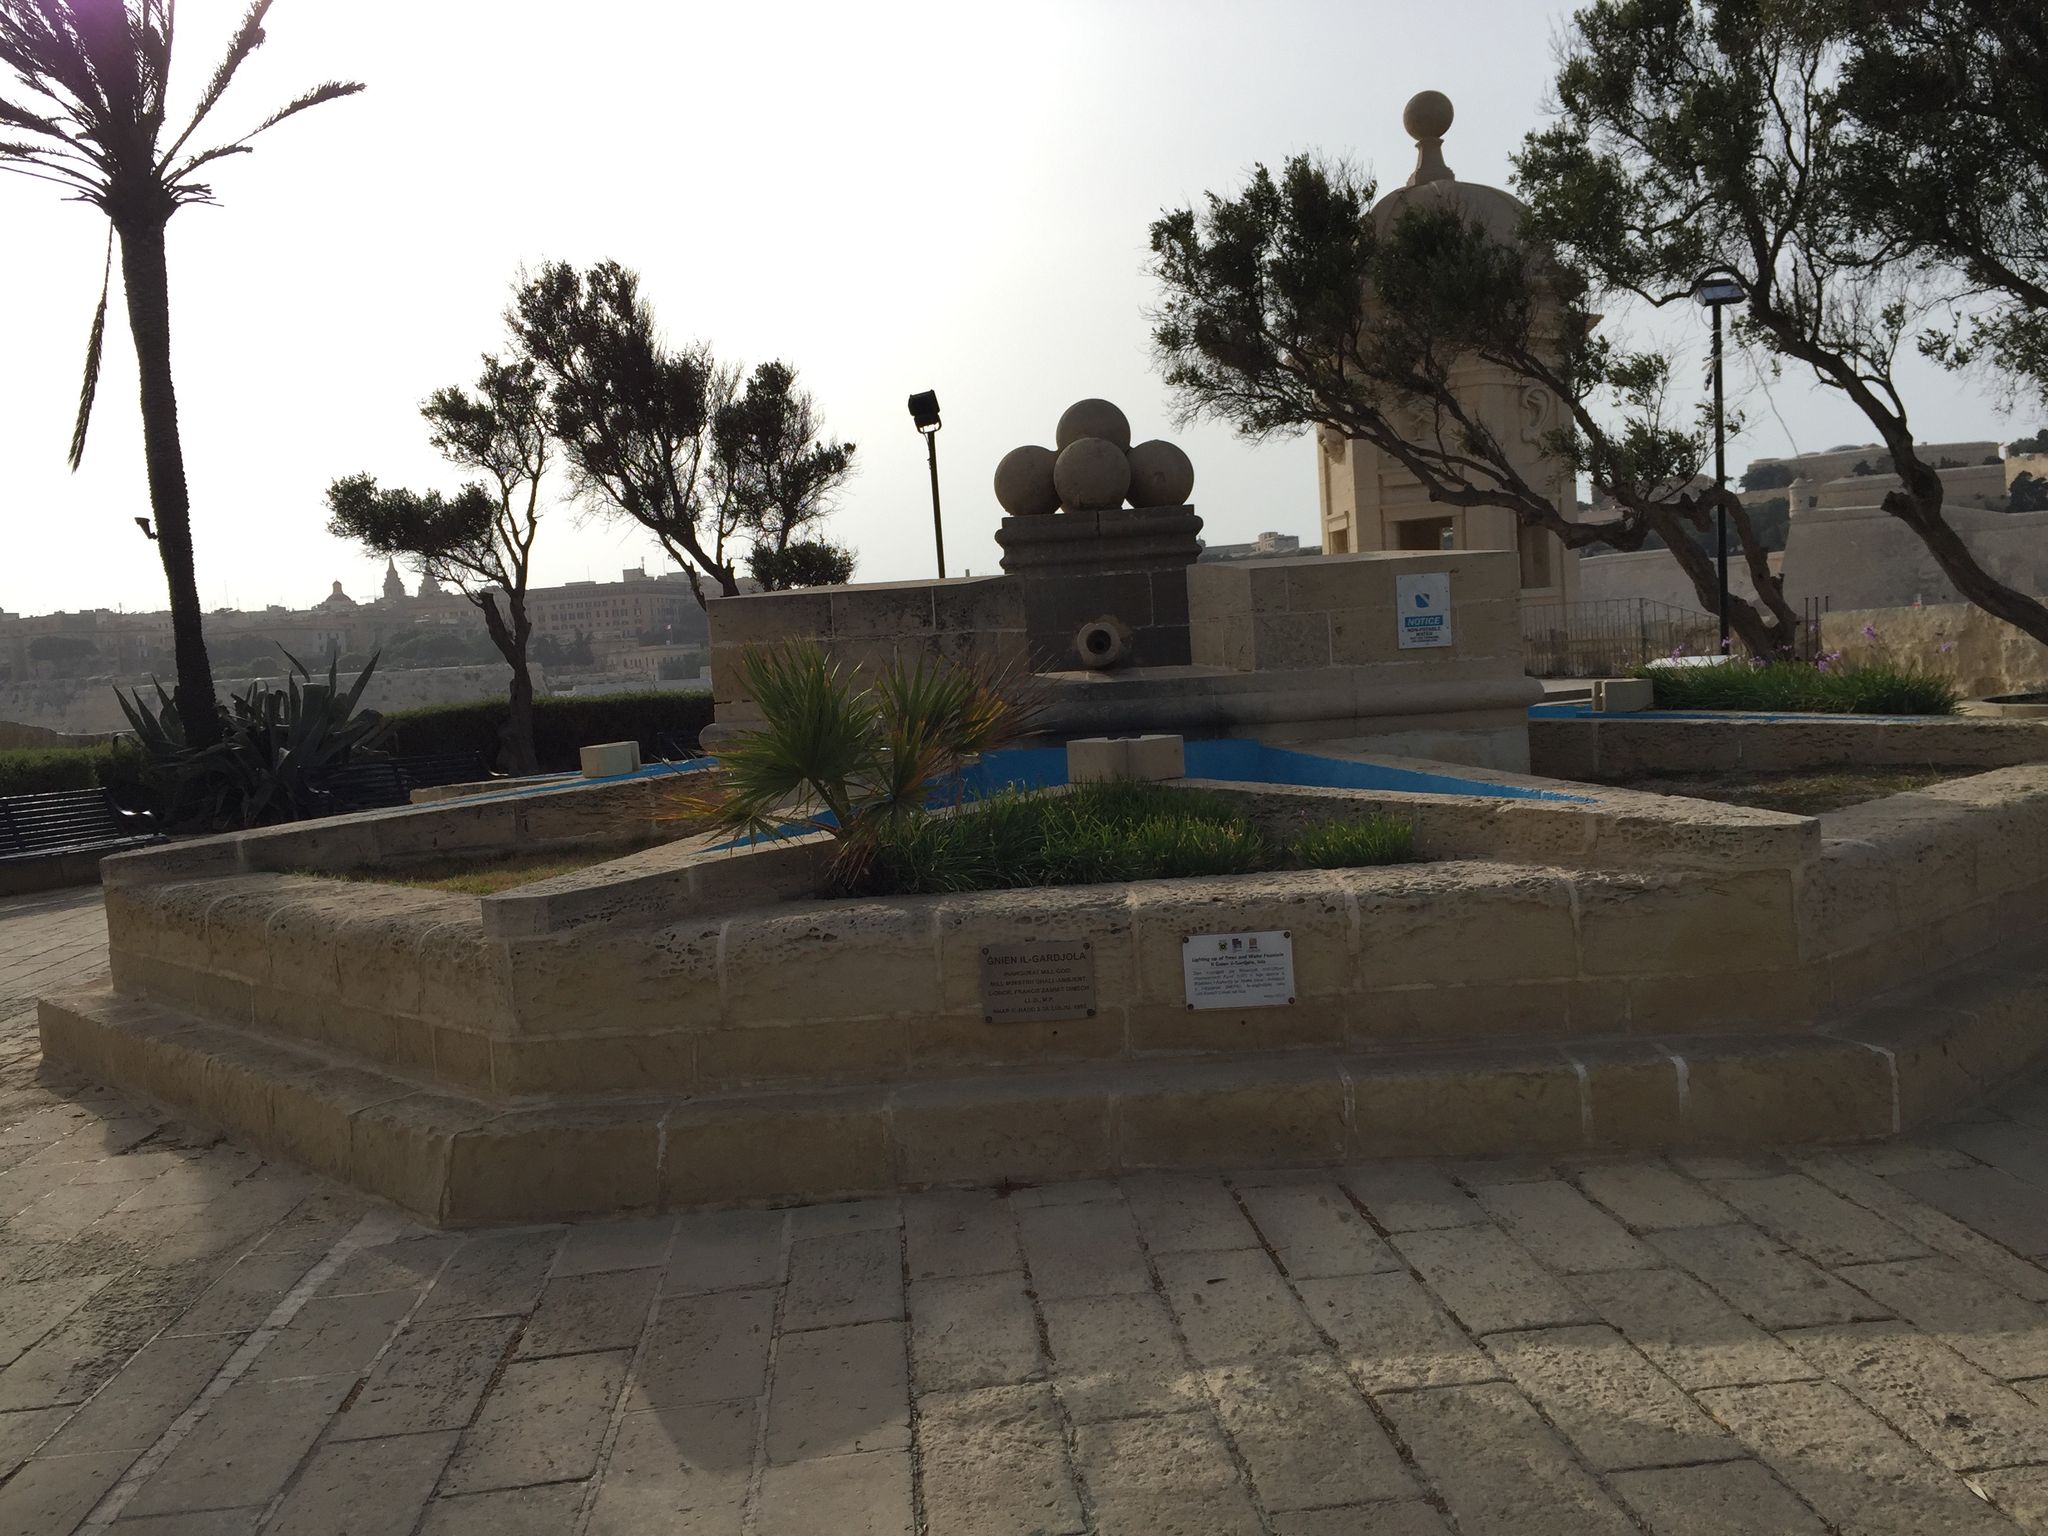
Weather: clear
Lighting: day
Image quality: good
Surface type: walking surface
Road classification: footway
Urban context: urban centre
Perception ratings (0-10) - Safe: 4.42, Lively: 6.74, Beautiful: 7.32, Boring: 2.96, Depressing: 3.47, Wealthy: 5.83